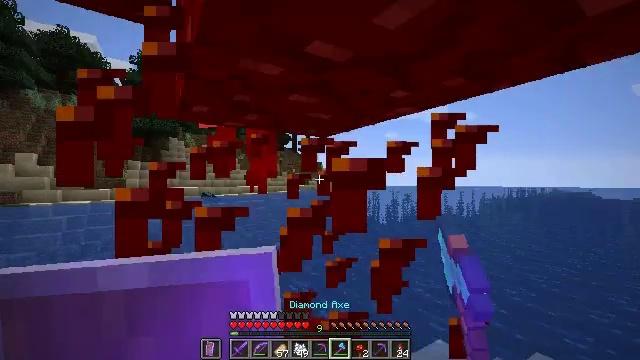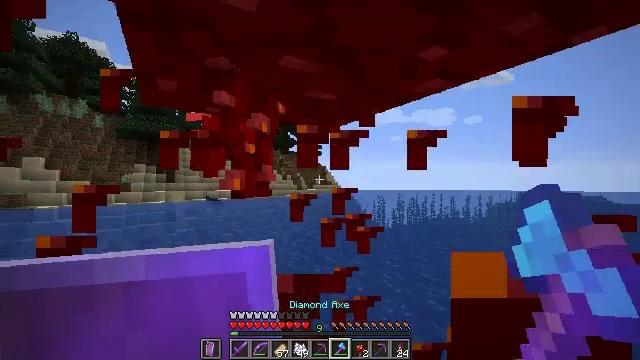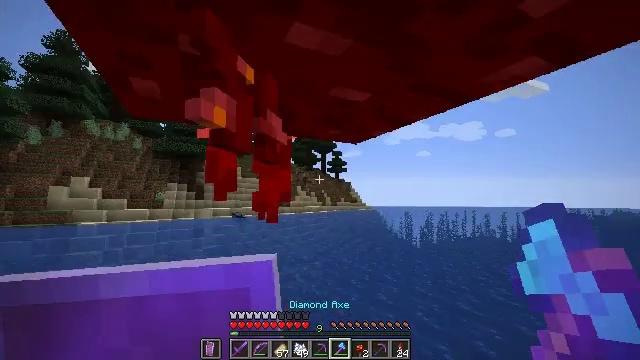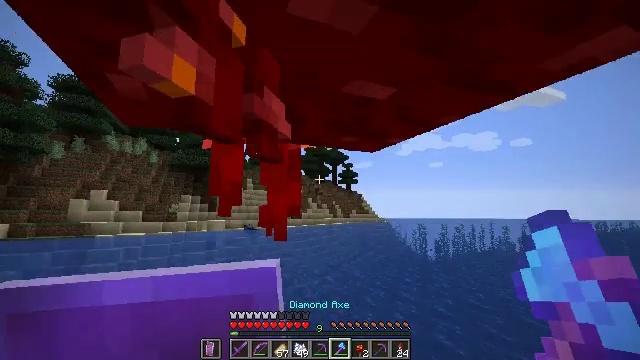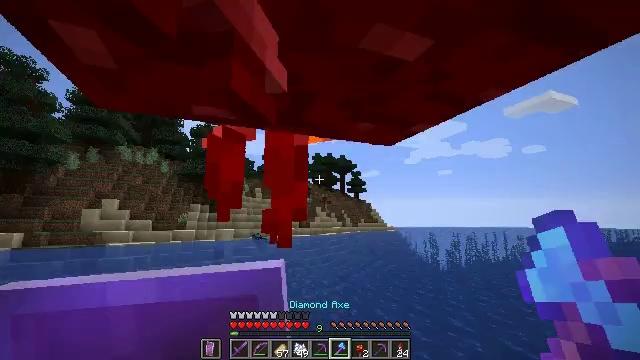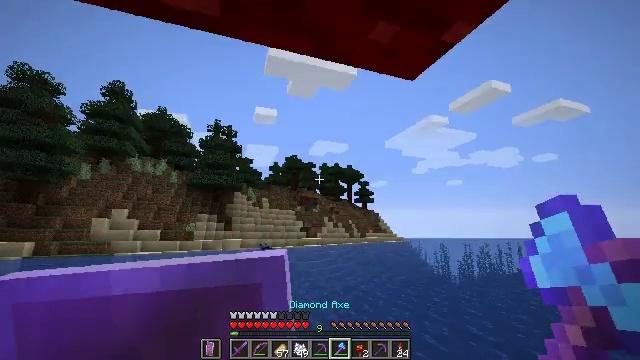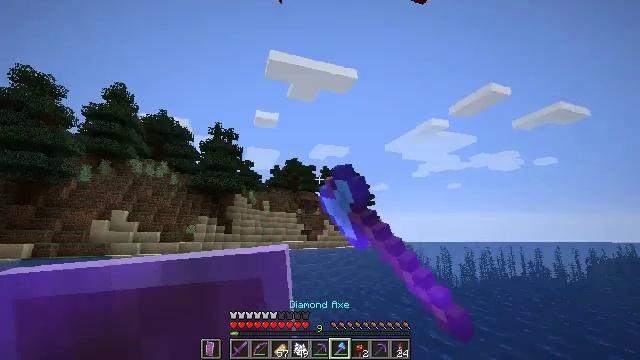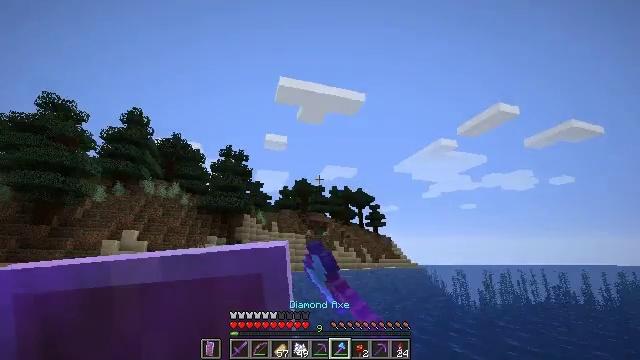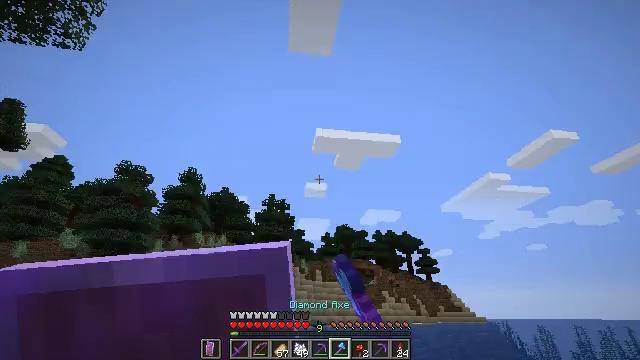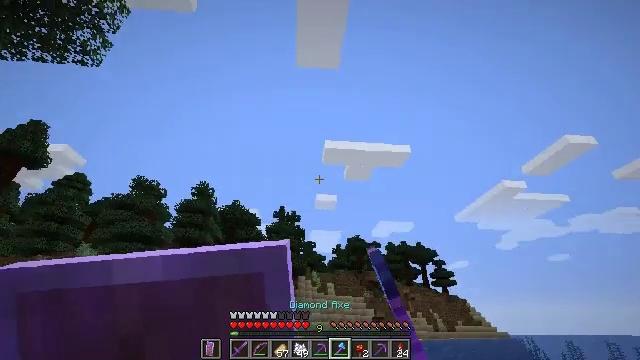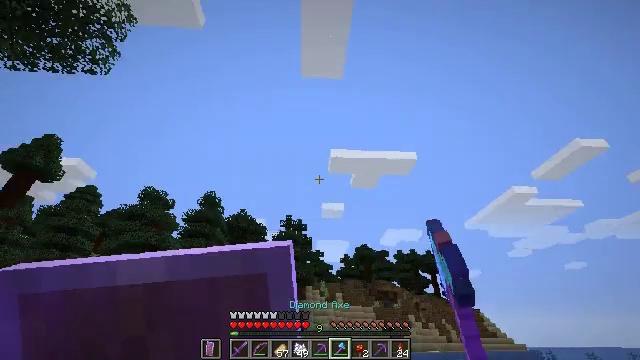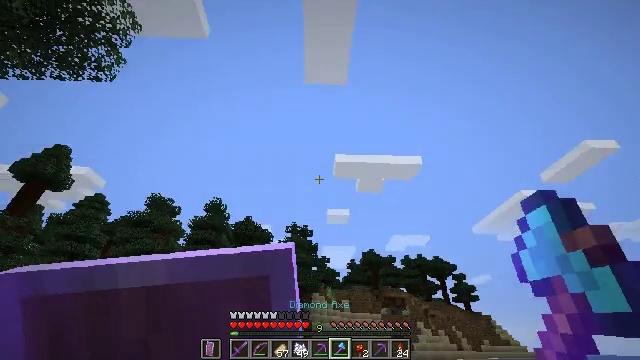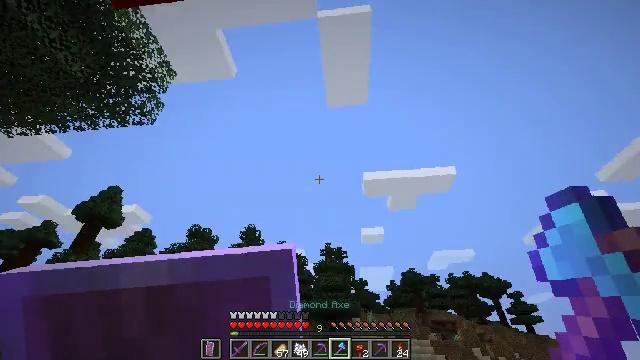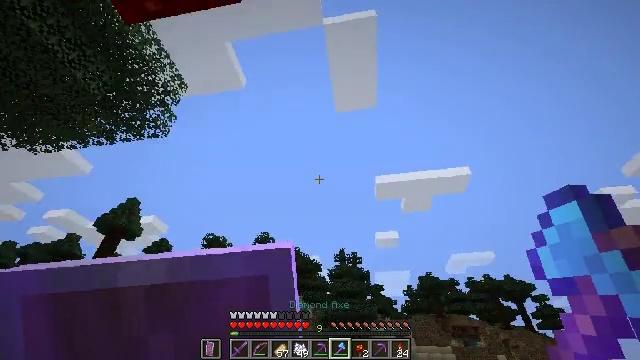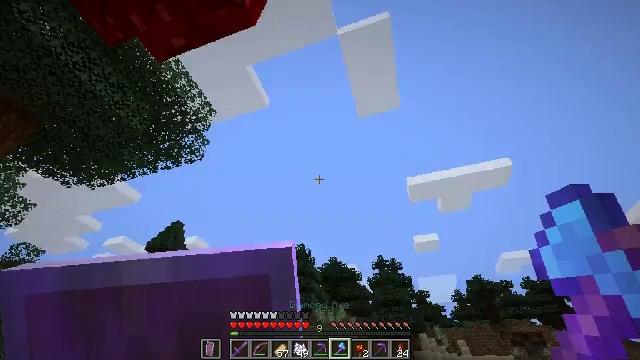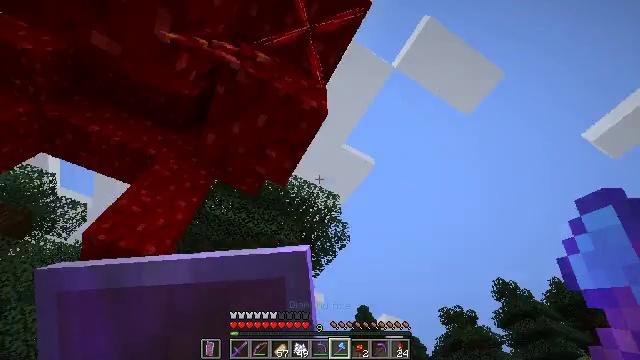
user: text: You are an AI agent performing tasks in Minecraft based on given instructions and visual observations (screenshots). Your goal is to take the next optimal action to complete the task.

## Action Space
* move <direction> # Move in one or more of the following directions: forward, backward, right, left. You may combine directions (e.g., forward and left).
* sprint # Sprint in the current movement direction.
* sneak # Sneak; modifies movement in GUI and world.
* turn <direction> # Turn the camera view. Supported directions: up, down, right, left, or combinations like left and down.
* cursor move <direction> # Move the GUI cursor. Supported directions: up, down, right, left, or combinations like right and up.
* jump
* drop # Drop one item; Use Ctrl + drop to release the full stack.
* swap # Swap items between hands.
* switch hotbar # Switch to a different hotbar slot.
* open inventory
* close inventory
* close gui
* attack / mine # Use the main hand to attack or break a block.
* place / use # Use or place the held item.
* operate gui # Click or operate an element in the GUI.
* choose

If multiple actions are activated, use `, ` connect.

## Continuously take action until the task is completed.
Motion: motion action
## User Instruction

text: Chop the weeping vines hanging from blocks.
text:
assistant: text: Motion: move forward, turn left, attack / mine
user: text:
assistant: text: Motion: move forward, turn left and up, attack / mine
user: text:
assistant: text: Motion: move forward, turn left and up, attack / mine
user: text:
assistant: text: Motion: move forward, turn left and up, attack / mine
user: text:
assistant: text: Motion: move forward, turn left and up, attack / mine
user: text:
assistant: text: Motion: move forward
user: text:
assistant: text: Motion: move forward, turn left and up
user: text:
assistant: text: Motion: move forward, turn left and up
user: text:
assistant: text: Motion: move forward, turn left and up
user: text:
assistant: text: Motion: move forward, turn left and up
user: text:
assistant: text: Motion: turn left and up
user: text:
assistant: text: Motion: turn left and up
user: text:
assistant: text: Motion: turn left and up
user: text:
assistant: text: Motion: turn left and up
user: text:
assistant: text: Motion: turn left and up
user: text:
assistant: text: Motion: turn left and up
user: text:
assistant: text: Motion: turn left and up
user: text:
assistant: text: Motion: no_op
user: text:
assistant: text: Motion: no_op
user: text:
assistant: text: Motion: turn left and down
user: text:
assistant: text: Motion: turn left and down
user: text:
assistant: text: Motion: no_op
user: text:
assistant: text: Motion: no_op
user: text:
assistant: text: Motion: no_op
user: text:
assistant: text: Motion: no_op
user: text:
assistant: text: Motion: turn right and up
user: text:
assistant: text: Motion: turn right and up
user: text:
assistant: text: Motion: turn right and up
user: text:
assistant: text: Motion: turn up
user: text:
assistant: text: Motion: no_op